Question: We have a ui slider we utilise, and it works flawlessly.
code:
'''
jQuery(function() {
jQuery( "#slider-range-min" ).slider({
range: "min",
value: 1,
step: 1000,
min: 0,
max: <PHONE>,
slide: function( event, ui ) {
jQuery( "#amount" ).val( "$" + ui.value );
}
});
jQuery( "#amount" ).val( "$" + $( "#slider-range-min" ).slider( "value" ) );
});
'''
As you can see we allow user to pick anything between 0 and 5,000,000.
Html is:
'''
<div id="slider-range-min" style="width: 460px; float:left;margin:10px;"></div>
'''
What I want to do is add a text input element which works in harmony with the slider, so as user slides the texy box increases, decreases whatever..
Or if the user types numbers into the input element the slider moves appropriately.
Any help please ?
Preview is:

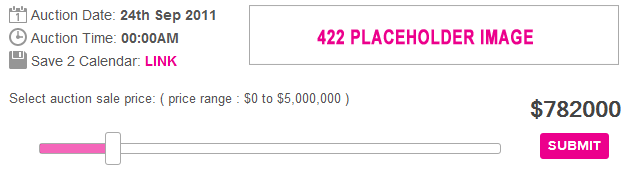
Answer: You need to update the 'input' element (like you're doing now for the '#amount' element) on 'slide':
'''
$("#slider").slider({
range: "min",
value: 1,
step: 1000,
min: 0,
max: <PHONE>,
slide: function(event, ui) {
$("input").val("$" + ui.value);
}
});
'''
Additionally, you need to bind to the 'change' event for the 'input' element and call the slider's 'value' method:
'''
$("input").change(function () {
var value = this.value.substring(1);
console.log(value);
$("#slider").slider("value", parseInt(value));
});
'''
<URL>
There's no validation going on here (you must include the "$" sign for it to work). You could add some more robust input sanitation to enhance it.